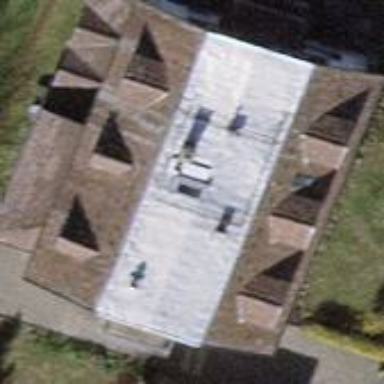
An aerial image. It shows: House with unique double saltbox roof shape.